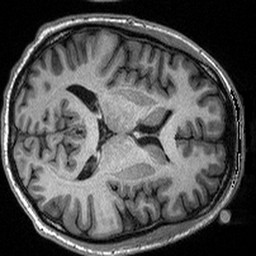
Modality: T1w
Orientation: axial
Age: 25
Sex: female